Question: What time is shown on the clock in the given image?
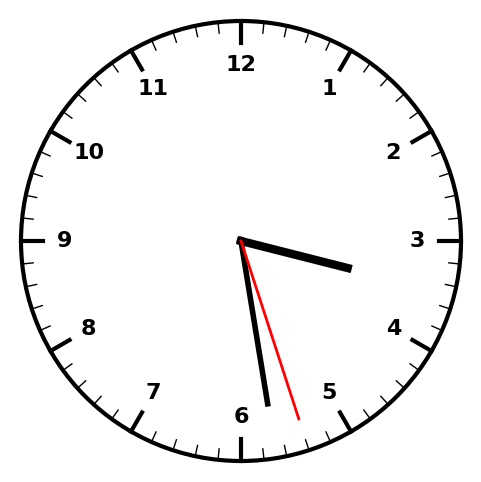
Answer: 03:28:27